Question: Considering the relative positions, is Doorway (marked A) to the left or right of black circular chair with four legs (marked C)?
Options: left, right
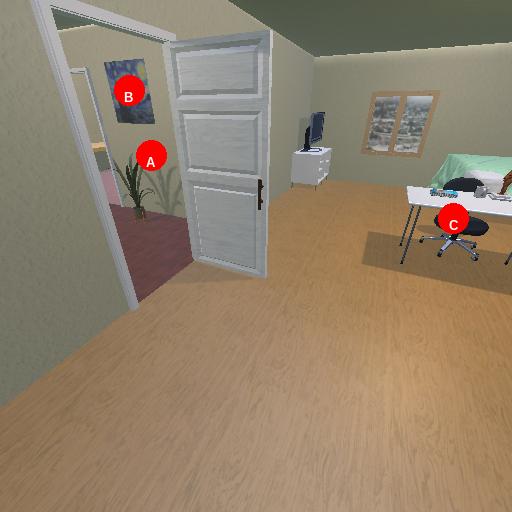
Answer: left